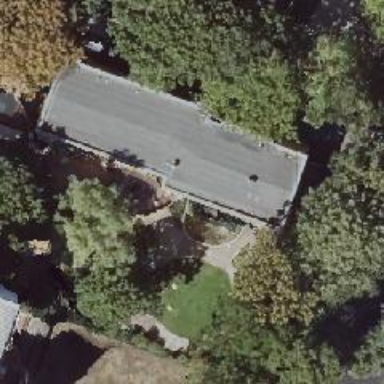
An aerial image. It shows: Kindergarten.